Question: I want to delete multiple selected records which I have displayed at TDBAdvGrid. A number of records are being selected by checking checkbox in front of them. After clicking on Delete button it triggers procedure as follows. It is returning values of selected rows id successfully only problem with deletion of all records. It deletes only first selected record.
'''
procedure TForm5.Button3Click(Sender: TObject);
var
i,j,idn: Integer;
State: Boolean;
begin
j := 0;
for i := 1 to DBAdvGrid1.RowCount - 1 do
begin
if DBAdvGrid1.GetCheckBoxState(1,i,state) then
begin
if state then
begin
idn := StrToInt(DBAdvGrid1.Cells[6,i]);
UniQuery1.SQL.Text := 'Delete from userplays where id = :id';
UniQuery1.ParamByName('id').AsInteger := idn;
UniQuery1.ExecSQL;
end;
end;
end;
end;
'''
It is deleting only first record in lineup. After deleting first record it breaks for loop and control goes back to TDBAdvGrid with updated data after delete.

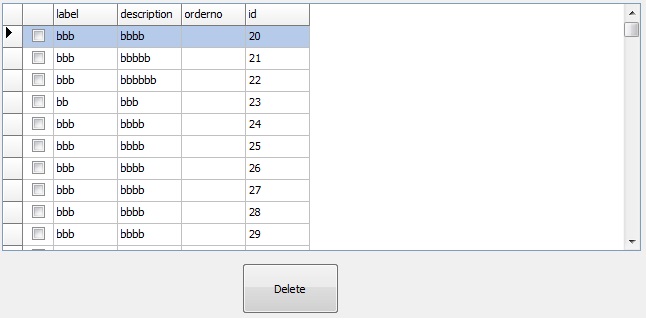
Answer: Final code based on suggestion is as follows
'''
j := 0;
DBAdvGrid1.BeginUpdate;
for i := 1 to DBAdvGrid1.RowCount - 1 do
begin
showmessage('inside rowcount loop');
if DBAdvGrid1.GetCheckBoxState(1,i,state) then
begin
if state then
begin
DBAdvGrid1.DataSource.DataSet.First;
DBAdvGrid1.DataSource.DataSet.MoveBy(i - 1 - j);
DBAdvGrid1.DataSource.DataSet.Delete;
j := j+1;
continue;
end;
end;
end;
'''
This code works perfectly only when 'PageMode := False'